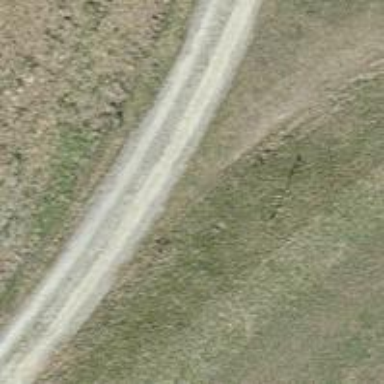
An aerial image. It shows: Grass track with grade3 track type.